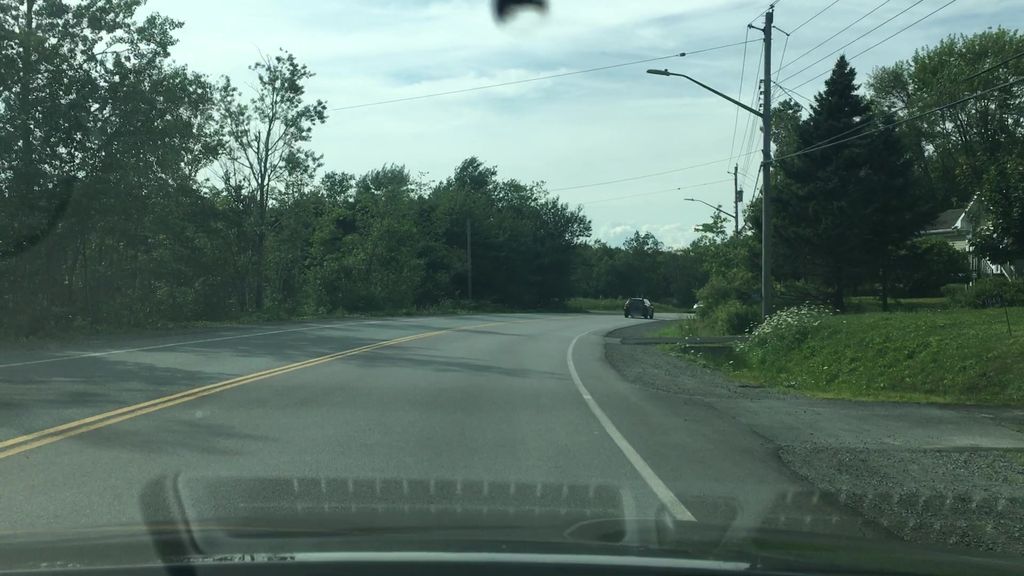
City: halifax